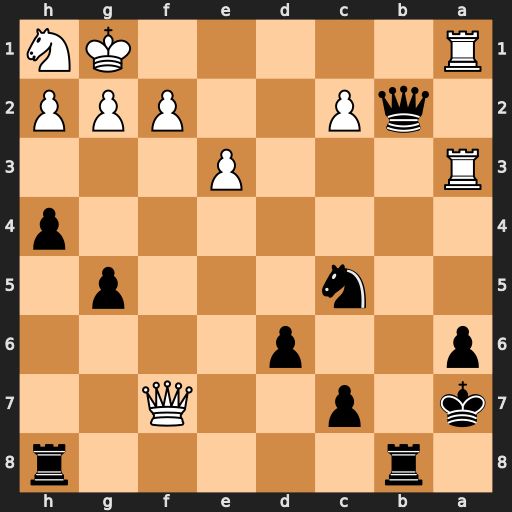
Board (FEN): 1r5r/k1p2Q2/p2p4/2n3p1/7p/R3P3/1qP2PPP/R5KN
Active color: b
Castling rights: -
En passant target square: -
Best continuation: Qb1+ Rxb1 Rxb1#